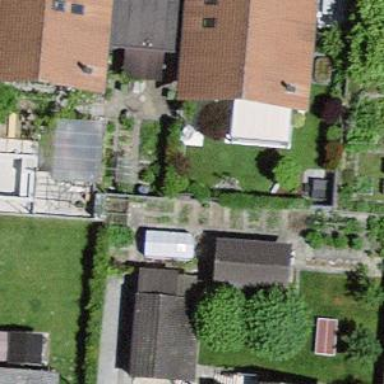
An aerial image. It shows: Detached building.